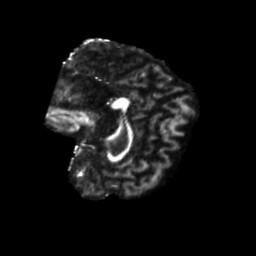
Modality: FA
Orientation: sagittal
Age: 56
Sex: female
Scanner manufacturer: siemens
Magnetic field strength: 3 T
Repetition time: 5.25 s
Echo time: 0.08 s